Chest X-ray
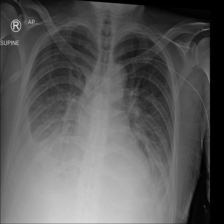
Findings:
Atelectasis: negative
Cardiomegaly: negative
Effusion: positive
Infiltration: negative
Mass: negative
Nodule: negative
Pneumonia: negative
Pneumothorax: negative
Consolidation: negative
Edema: negative
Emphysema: negative
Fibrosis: negative
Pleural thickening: negative
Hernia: negative